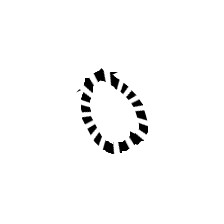
Shape: circle